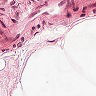
Metastatic tissue present: no